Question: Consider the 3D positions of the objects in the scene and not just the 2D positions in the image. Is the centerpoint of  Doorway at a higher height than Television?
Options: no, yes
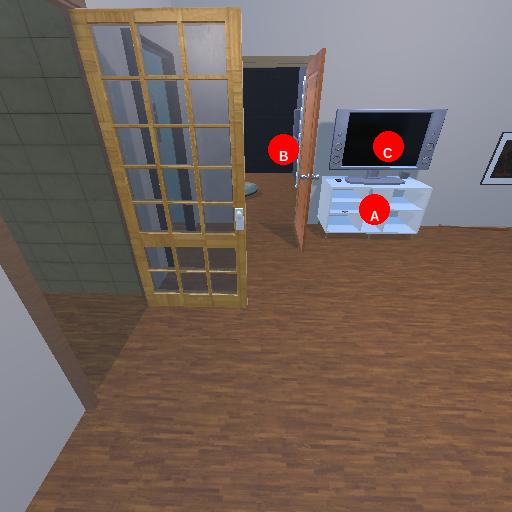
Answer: no